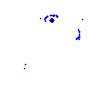
Particle: kaon